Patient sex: F
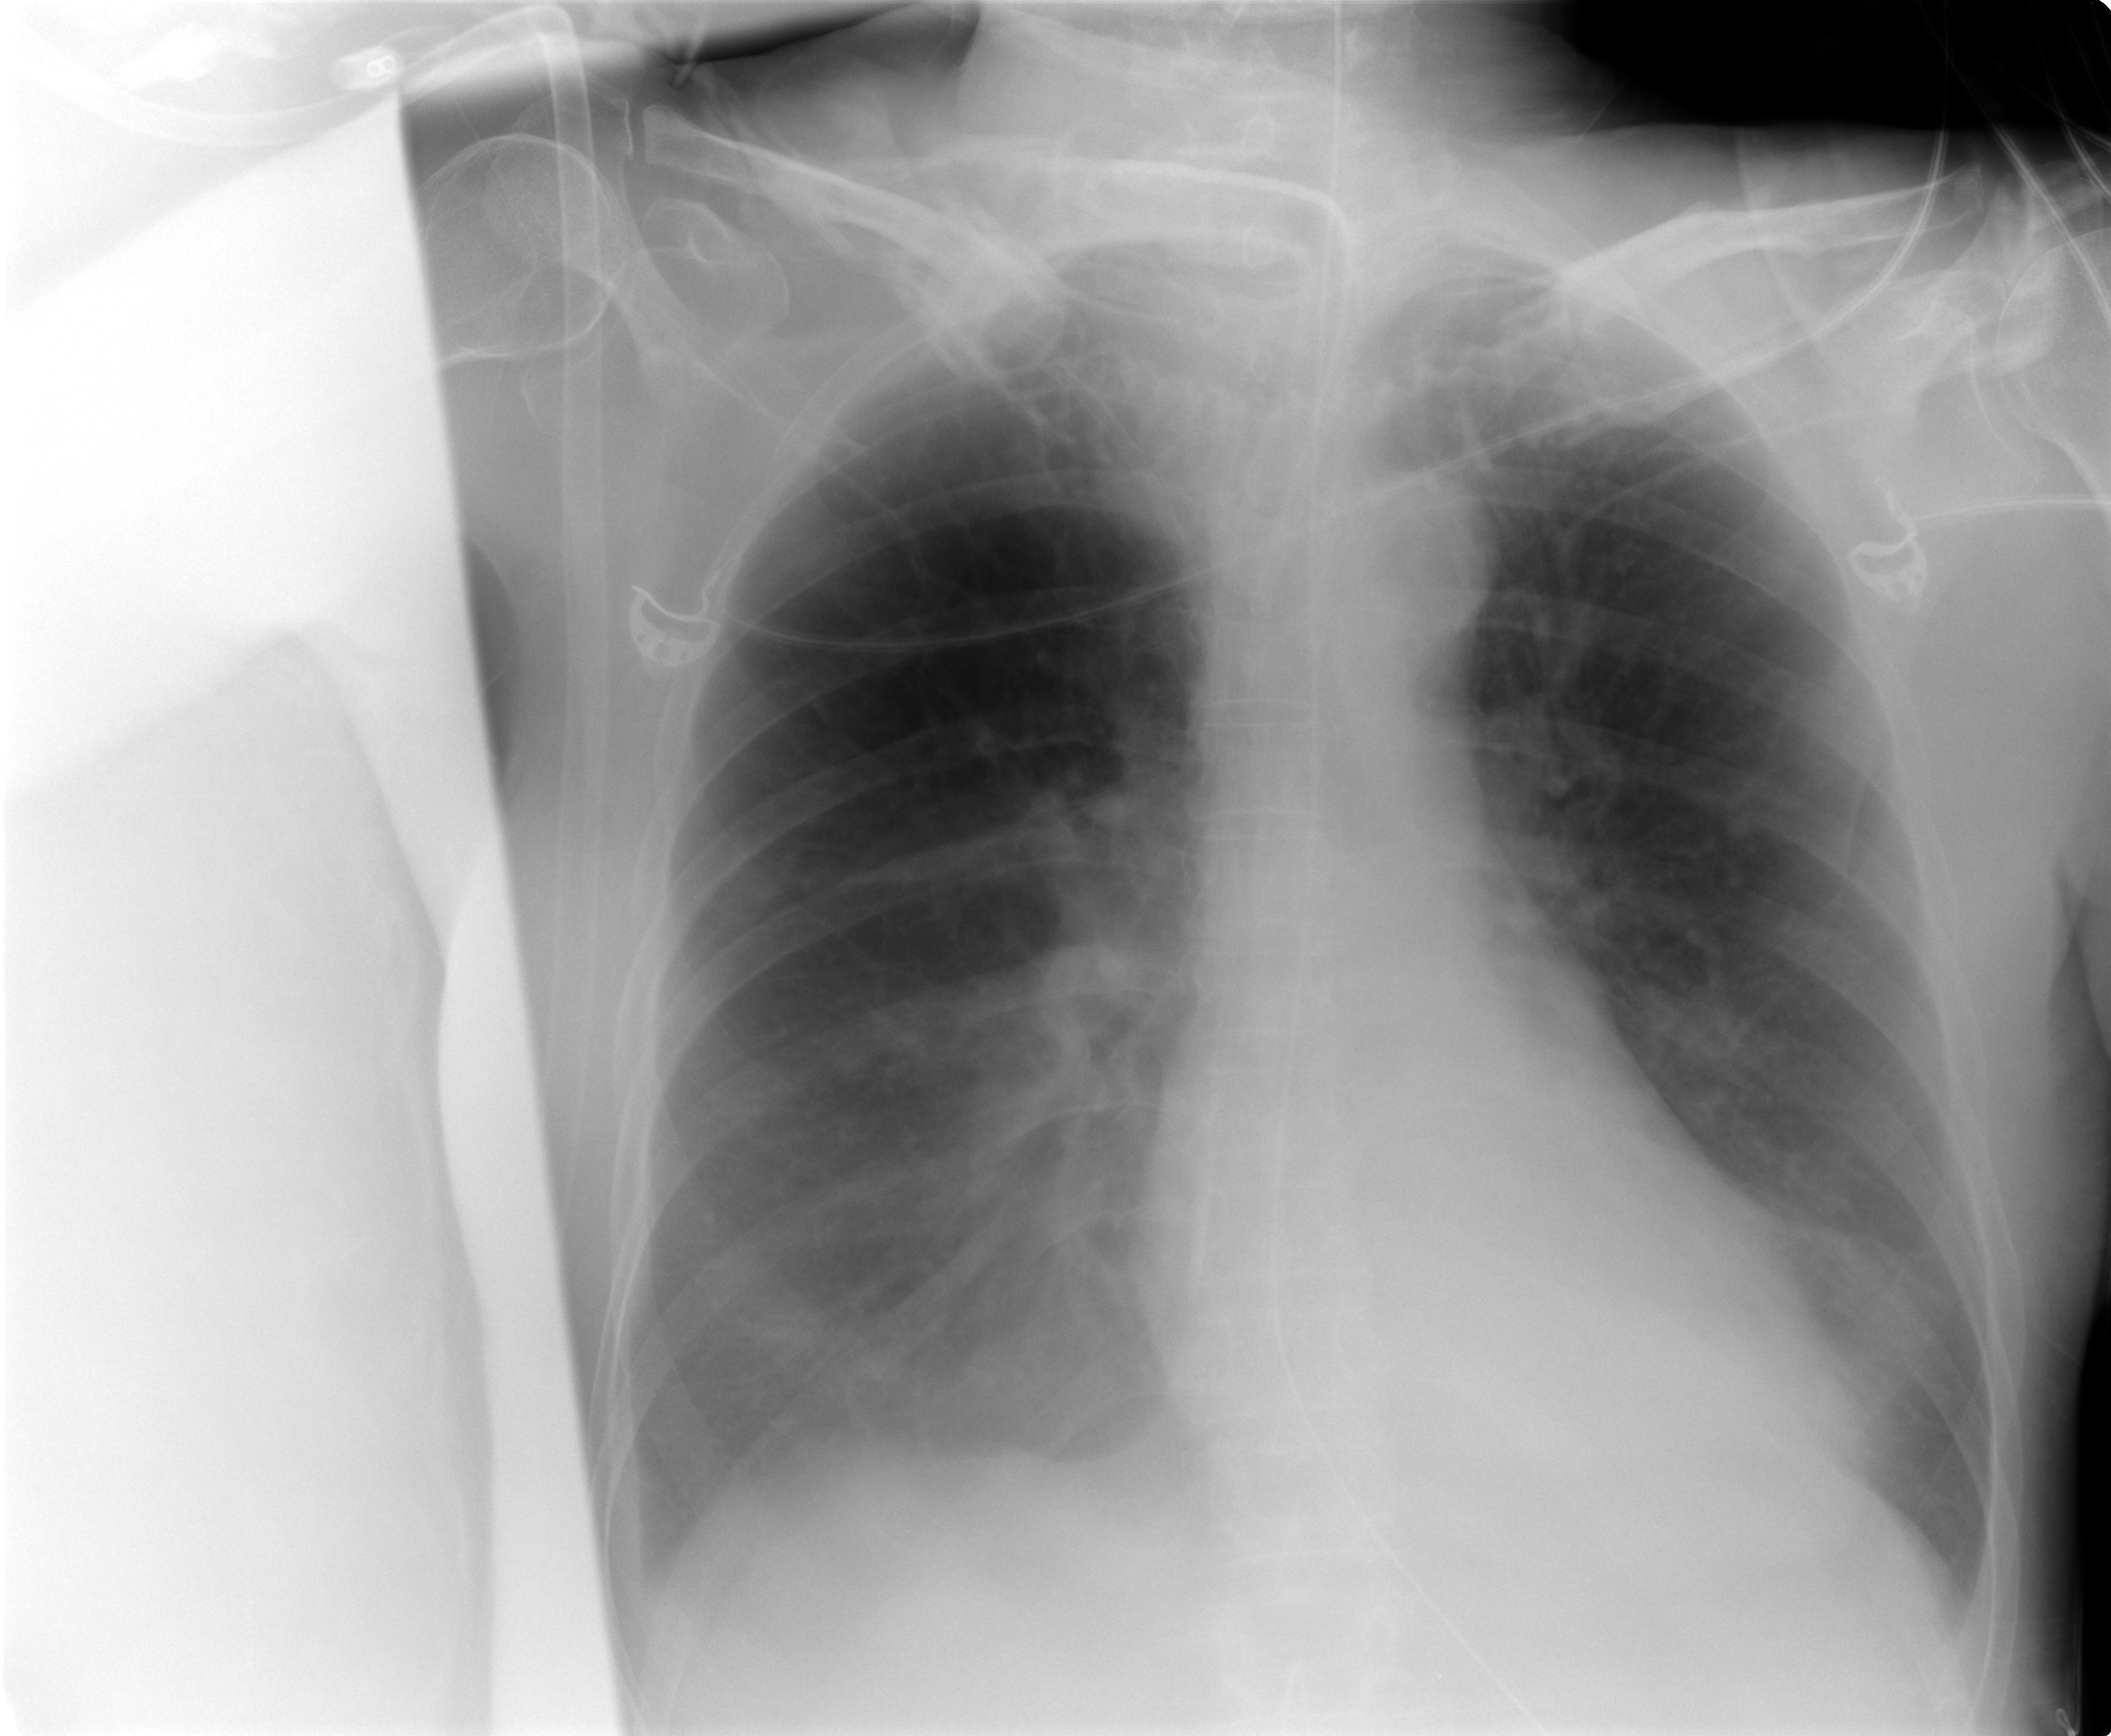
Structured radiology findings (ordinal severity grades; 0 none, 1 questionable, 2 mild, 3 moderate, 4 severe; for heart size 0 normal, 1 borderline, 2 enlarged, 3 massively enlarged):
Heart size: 0
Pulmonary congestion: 1
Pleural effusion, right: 2
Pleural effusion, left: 2
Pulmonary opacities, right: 0
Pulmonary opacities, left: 0
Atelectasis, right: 0
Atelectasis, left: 0